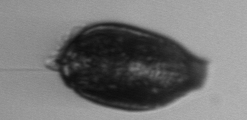
Label: Prorocentrum_micans